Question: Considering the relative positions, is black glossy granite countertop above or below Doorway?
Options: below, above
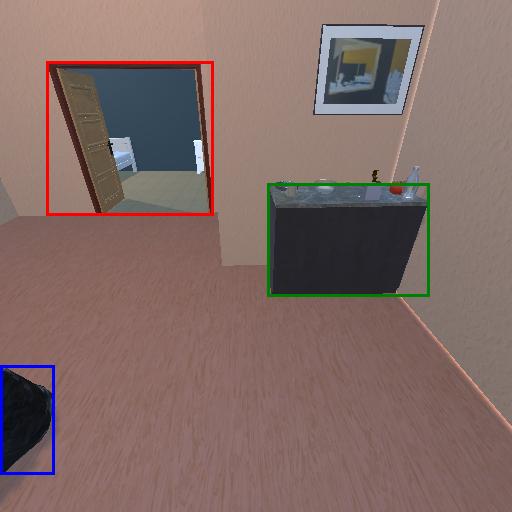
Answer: below